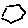
Label: hexagon